Question:
I get a decimal number between 1 to 5 which I want to represent like the above mentioned image. This image for example shows a value '3.7'
What will be the best possible way to display it using 'html + css'
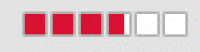
Answer: Assuming that you can turn the decimal into a percentage, this is doable with pure CSS. Or, you can use a small snippet of JavaScript to <URL>.

## Example 1
Simple example, no script, minimal markup: <URL>
'''
<div id="progress"></div>
<ul id="mask">
<li></li>
<li></li>
<li></li>
<li></li>
<li></li>
<li></li>
</ul>
'''
'''
#wrapper { position: relative; height: 30px; width: 180px; }
#progress { position: absolute; top: 0; left: 0; z-index: 0; background-color: red; width: 74%; height: 100%; }
#mask { position: absolute; z-index: 1; height: 100%; }
LI { float: left; border: 4px solid #aaa; height: 22px; width: 22px; }
'''
## Example 2
A bit more polished example, allowing for inner styling of each box: <URL>
This also shows the usage of percentage-based width for the bar.
'''
<div id="wrapper">
<div id="progress"></div>
<ul id="mask">
<li><div></div></li>
<li><div></div></li>
<li><div></div></li>
<li><div></div></li>
<li><div></div></li>
<li><div></div></li>
</ul>
</div>
'''
'''
#wrapper { position: relative; height: 30px; width: 180px; }
/* set width to whatever percentage makes sense based on decimal value */
#progress { position: absolute; top: 0; left: 0; z-index: 0; background-color: red;
width: 59%; height: 100%; }
#mask { position: absolute; z-index: 1; height: 100%; }
LI { float: left; border: 4px solid #aaa; height: 22px; width: 22px; }
LI > DIV { border: 1px solid #555; height: 20px; }
'''
## Example 3
Here's an animated variation which shows how to dynamically adjust the width of the progress bar with JavaScript: <URL>
'''
var progress = $("#progress");
var width = 0; // use whatever starting value makes sense
setInterval(function(){
// increment/process as desired
if( ++width > 100 ){
width = 0;
}
progress.css("width", width + "%");
}, 25);
'''
## HTML 5 Progress Element
As a side note, the HTML 5 'progress' element would probably be the semantic choice for this type of information, but <URL>, and I don't think any capability exists to style 'progress'.